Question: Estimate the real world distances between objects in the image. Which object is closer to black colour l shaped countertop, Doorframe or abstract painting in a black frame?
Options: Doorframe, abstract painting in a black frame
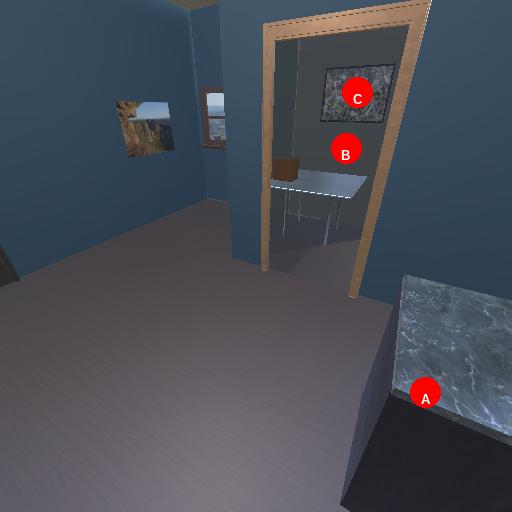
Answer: Doorframe